Question: I just want to know how to basically get image from a image map like in minecraft when it was in 1.2.5.
Image Map:

So as you can see the image map has a lot of images within... what I want is to grab a 16x16px from the image map and use it as a drawable for what I'm doing.
Hopefully I was able to explain this well. Sorry for the bad english and stuff I just really don't know what it's called.
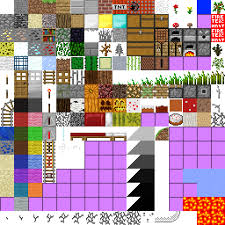
Answer: Use the 'Bitmap.createBitmap()' method. You'll be able specify the number of pixels you want to extract and and starting point. So just loop over the original bitmap adding 16px for the next starting coordinate.
Link : <URL>